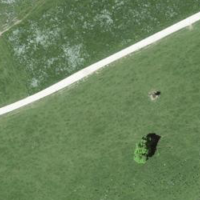
EUNIS habitat code: 23
Species observed at this site:
Marmota marmota
Silene dioica